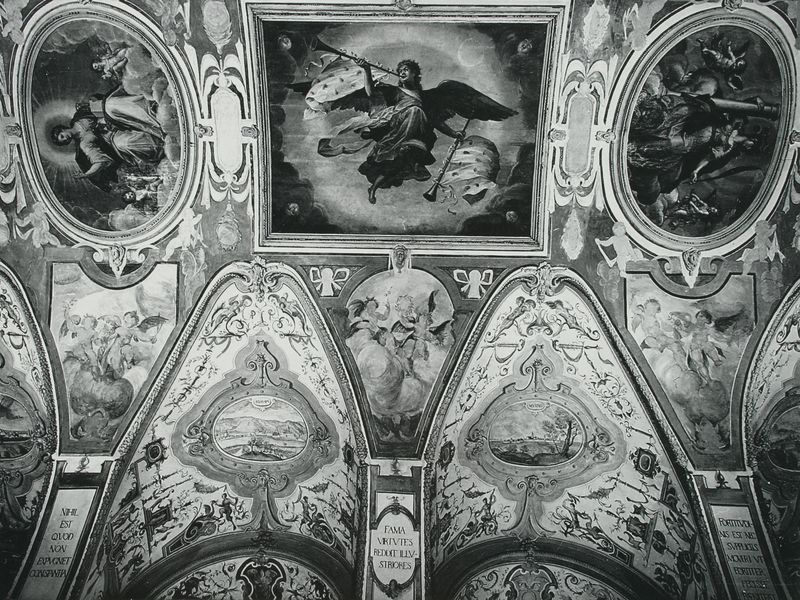
Titel: Gewölbe, Ansicht nach NO mit Fortitudio, Fama, Constantia (v.r.), Putten (erneuert) und den Städteansichten Kehlheim und Neustadt
Künstler: Sustris-Kreis
Standort: München
Institution: Residenz, Antiquarium
Schlagwörter: flügel, gemälde, himmel, mann, weiß, wolken, frauen, landschaft, menschen, ausschnitt, frau, grau, männer, schmuck, schwarz, säule, säulen, zimmer, schloss, tier, malerei, ornament, schleife, wand, architektur, barock, hermelin, mensch, rahmen, bild, bildnis, horn, innenraum, spiegel, kirche, sonne, gold, interieur, stoff, decke, rokkoko, schleifen, rokoko, fliegen, oval, engel, schrift, bilder, ansicht, fahnen, italien, ort, fahne, formen, saal, romantik, dekoration, kartusche, detail, inschrift, ornamente, verzierung, wandmalerei, stuck, foto, fotografie, photographie, mond, gewölbe, rechteck, münchen, palast, schwarzweiss, allegorie, mythologie, zwickel, rom, photo, schein, schnörkel, heiligenschein, nimbus, christus, residenz, scwarz, kassetten, heilige, trompeten, deckengemälde, fresko, gerahmt, prunk, posaune, putten, gloriole, illusion, erzengel, quadrat, ovale, grotesk, groteske, deckenmalerei, inschriften, froschperspektive, latein, lateinisch, lunette, pendentiv, pendentif, trompete, antiquarium, schlossansicht, grotesken, verkünden, strahlenkranz, jungfrau maria, kartuschen, tugenden, fama, stichkappen, deckenbild, imbus, grottesken, a piori, bildbis, fortitudo, tropete, vuvuzela, zeichenbilder, nfigurekirche